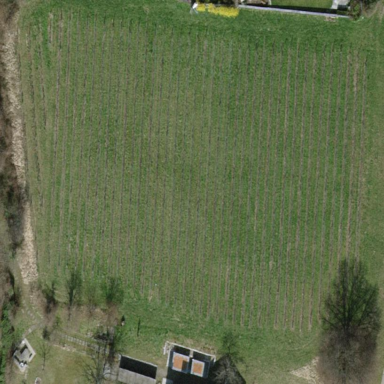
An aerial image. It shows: Vineyard where grapes are grown.